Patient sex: F
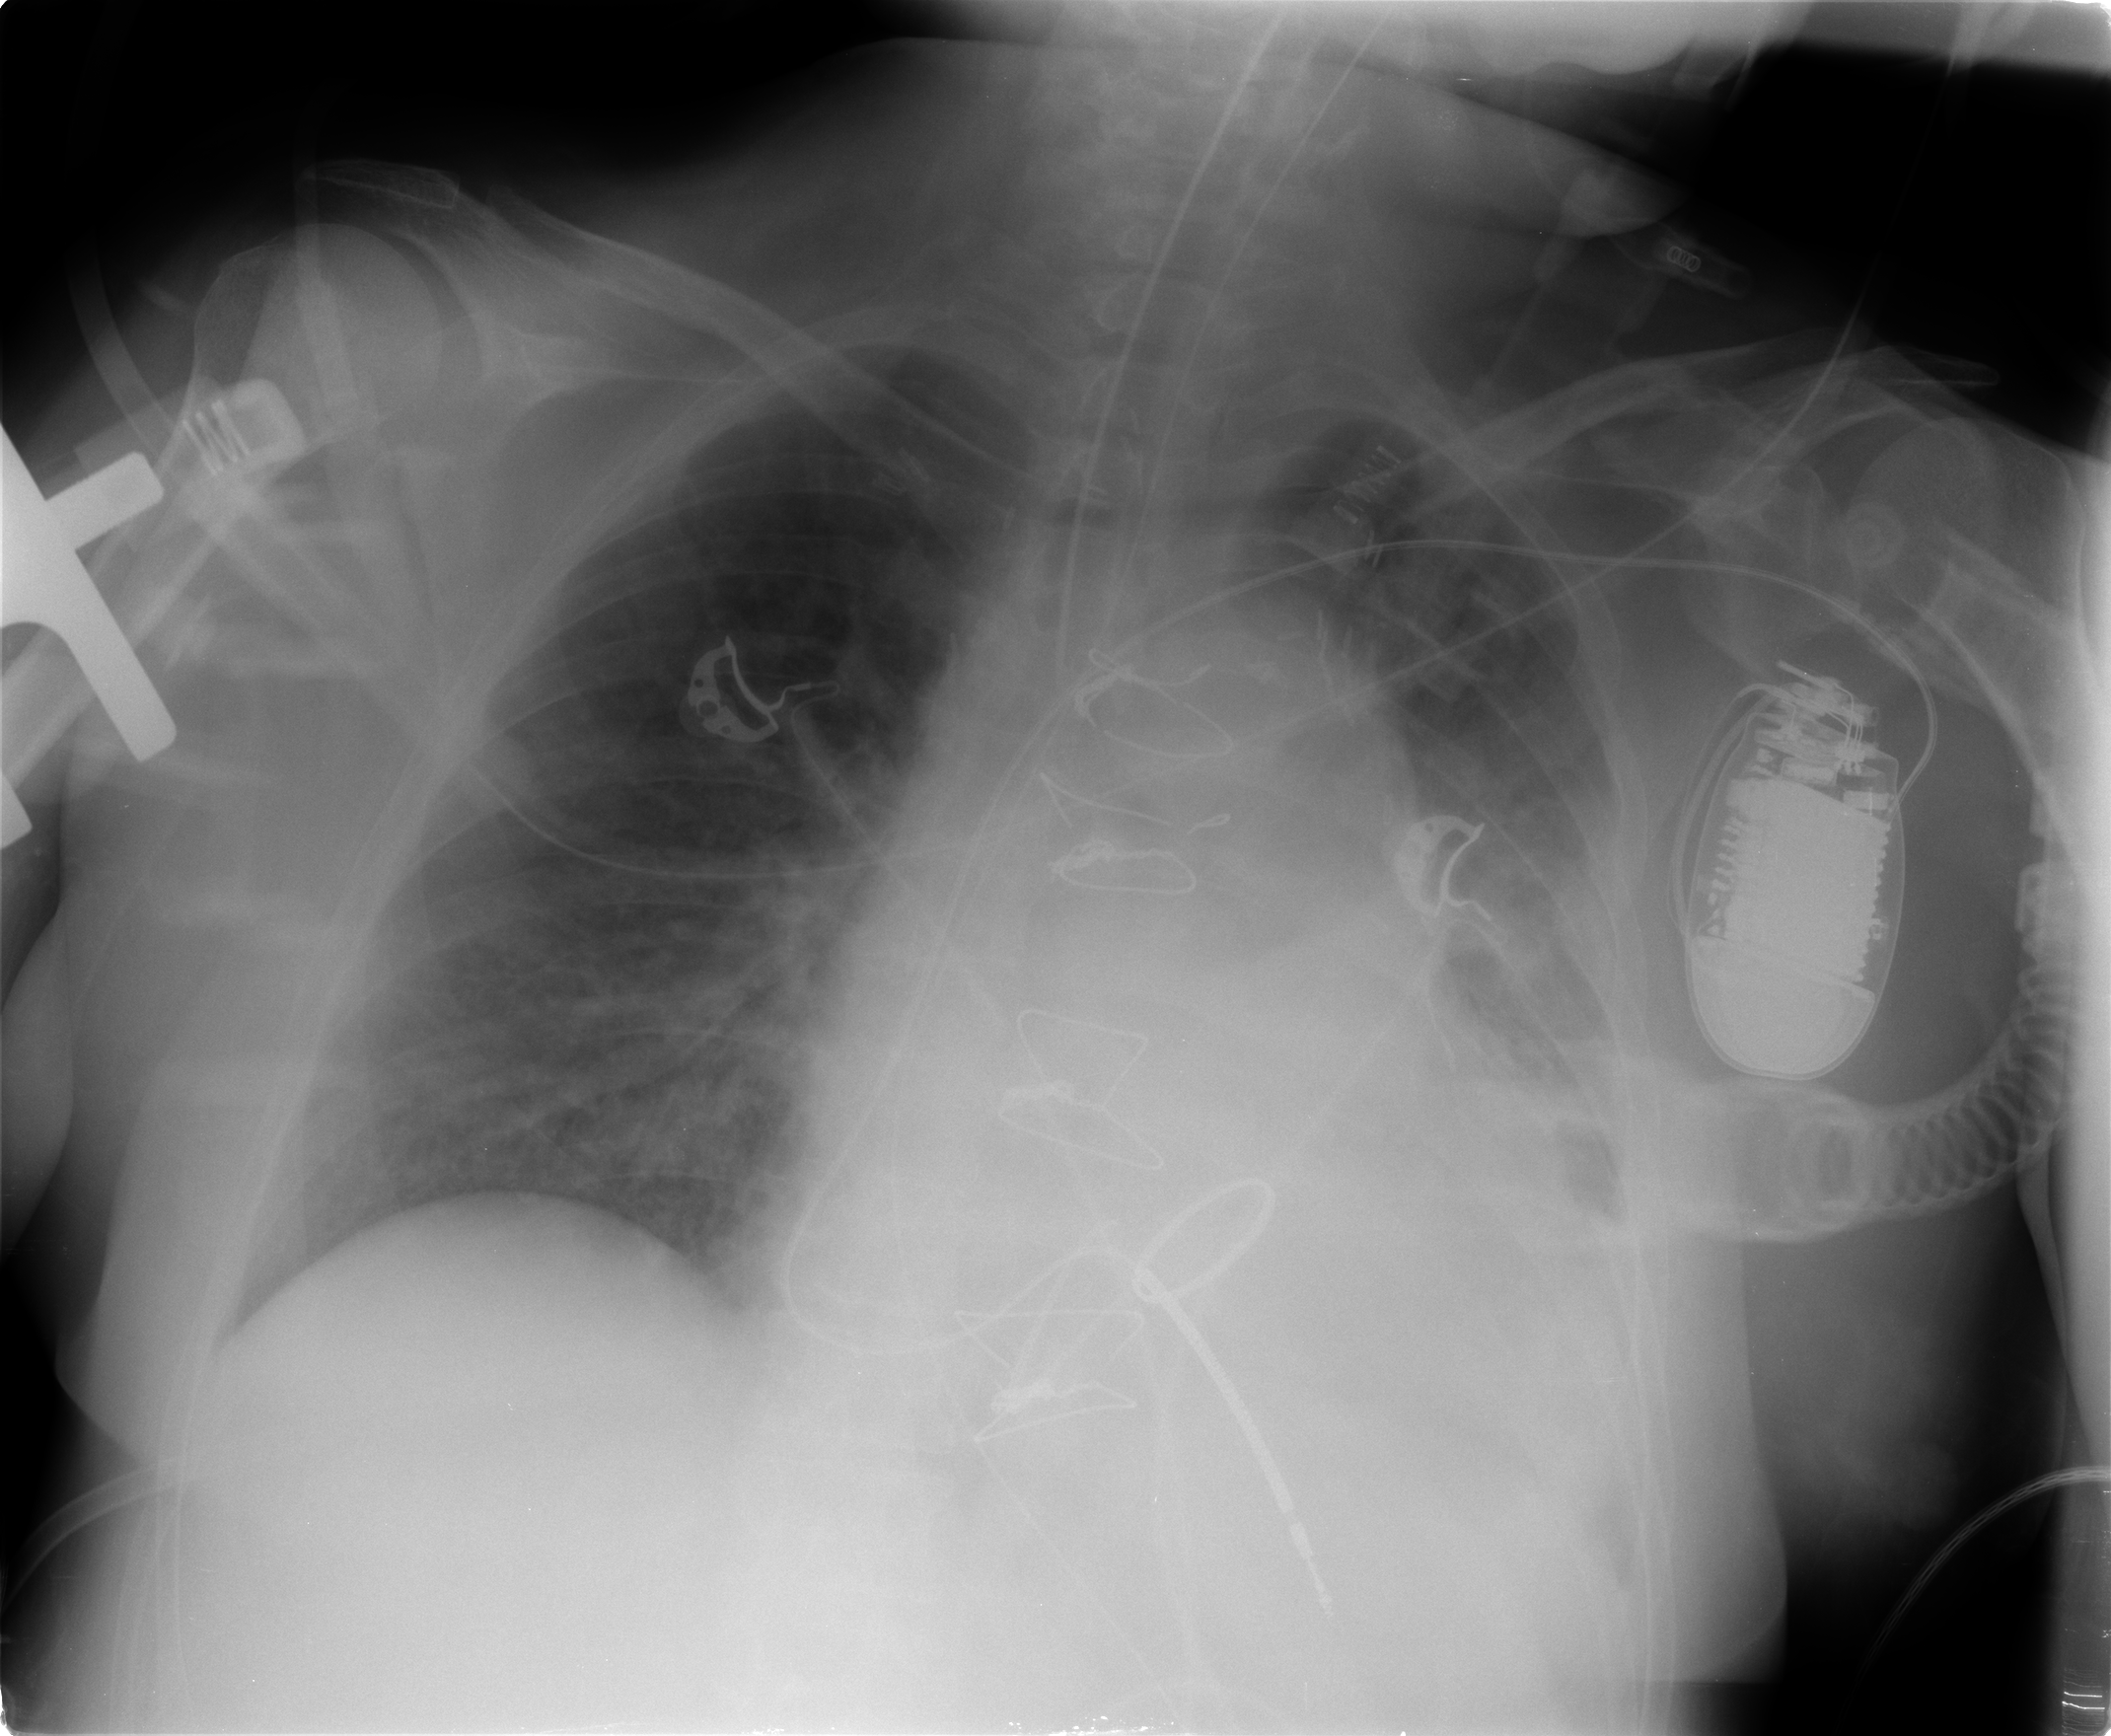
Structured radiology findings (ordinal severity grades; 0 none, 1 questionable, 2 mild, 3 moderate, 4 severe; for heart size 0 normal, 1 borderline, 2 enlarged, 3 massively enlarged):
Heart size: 2
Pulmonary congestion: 1
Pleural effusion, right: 0
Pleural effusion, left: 2
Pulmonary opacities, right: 2
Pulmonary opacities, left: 2
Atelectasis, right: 1
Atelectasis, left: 2